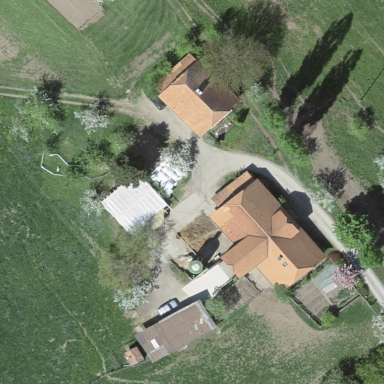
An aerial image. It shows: Farmyard area.